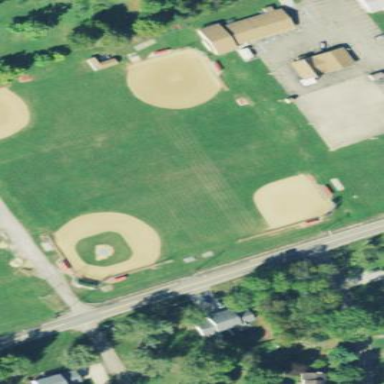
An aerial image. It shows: Baseball pitch for leisure land.